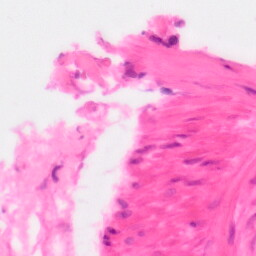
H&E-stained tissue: Colon